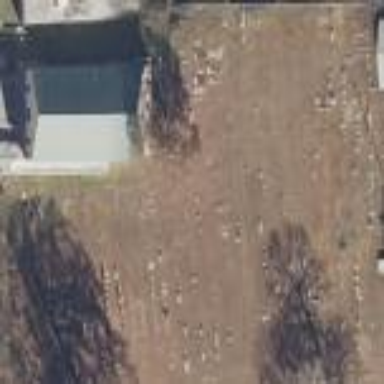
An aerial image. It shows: Grave yard.